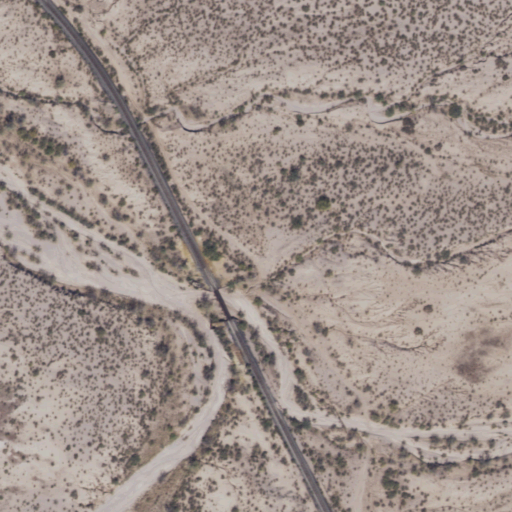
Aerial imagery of valley in New Mexico named Thompson Draw containing grassland and shrub